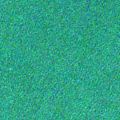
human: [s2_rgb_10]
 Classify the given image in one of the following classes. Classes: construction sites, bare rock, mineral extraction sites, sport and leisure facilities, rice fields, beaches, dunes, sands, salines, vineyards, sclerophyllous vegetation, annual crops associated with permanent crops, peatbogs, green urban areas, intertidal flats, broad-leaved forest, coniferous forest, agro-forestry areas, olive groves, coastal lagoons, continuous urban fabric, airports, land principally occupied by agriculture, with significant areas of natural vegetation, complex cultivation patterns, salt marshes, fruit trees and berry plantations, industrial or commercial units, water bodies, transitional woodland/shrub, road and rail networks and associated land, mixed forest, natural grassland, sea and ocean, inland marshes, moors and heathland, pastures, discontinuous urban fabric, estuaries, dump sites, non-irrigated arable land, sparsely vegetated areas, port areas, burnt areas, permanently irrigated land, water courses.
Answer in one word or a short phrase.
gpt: sea and ocean